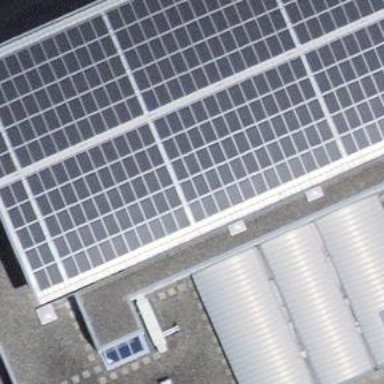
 consisting of solar photovoltaic panels."